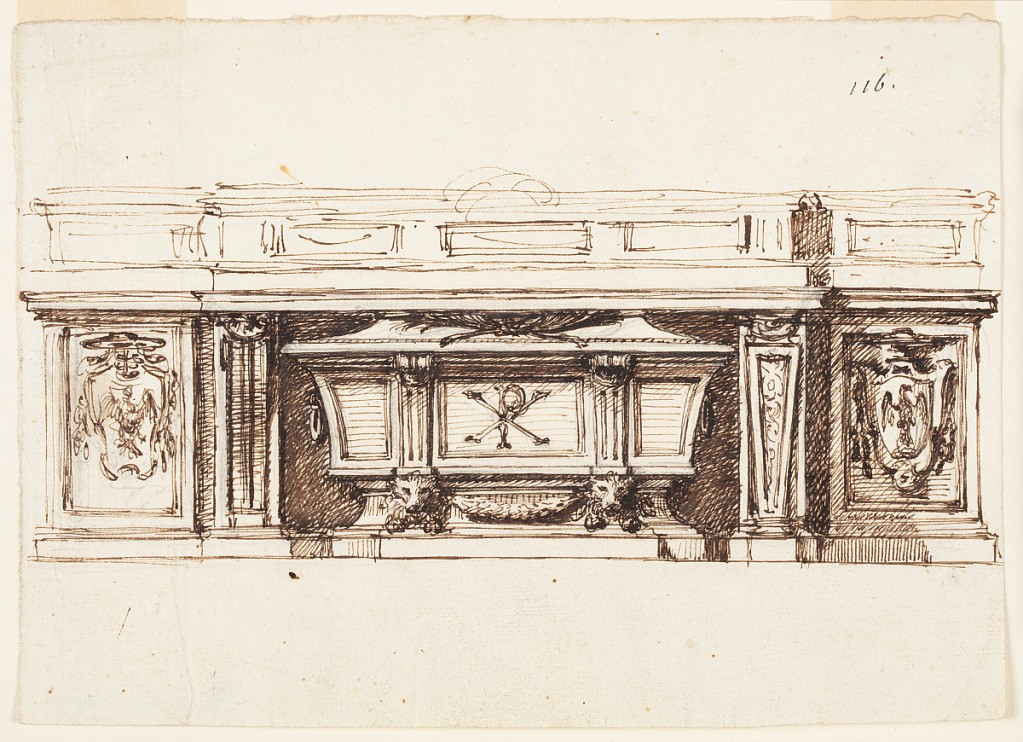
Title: Design for an Altar Mensa
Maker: Giovanni Battista Piranesi, Italian, 1720–1778
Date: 1764–66
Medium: Pen and dark brown ink; graphite on off white laid paper
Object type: Drawing
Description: Drawing of a centraly projecting altar mensa with two alternative suggestions for the lateral pillars. The right one applies a baluster form. The sarcophagus is angular. In the central panel is the monogram of Christ; crossed palm branches are on the cover. Two lions heads are connected by a festoon. In the panels of the lateral parts are escutcheons displaying a prelate's coat of arms with an eagle.